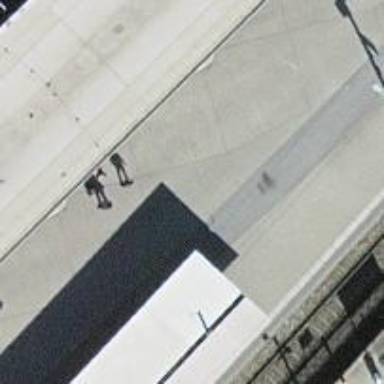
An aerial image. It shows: Service road with concrete plates surface.